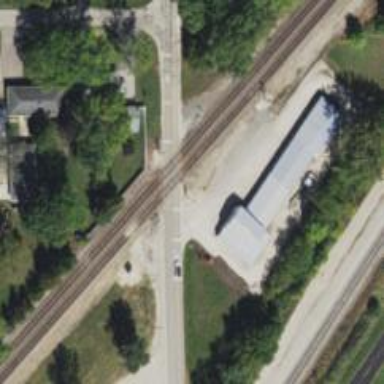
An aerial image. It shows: Railway level crossing.